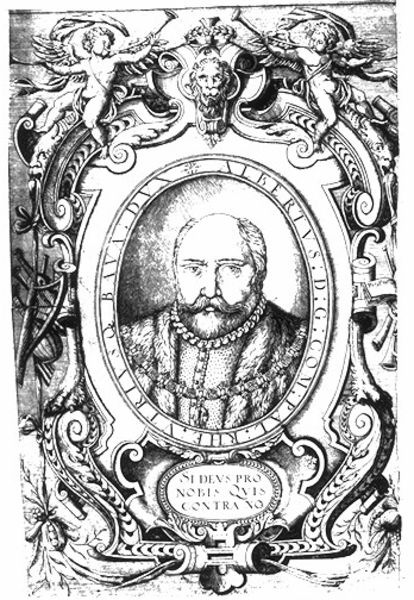
Titel: Bildnis des Herzogs Albert V. von Bayern
Künstler: Peter Weinher
Institution: (Seriendruck)
Schlagwörter: flügel, haut, kopf, mann, schatten, weiß, grau, licht, mund, nase, schwarz, skizze, zeichnung, blick, malerei, ornament, alt, anzug, bart, schnurrbart, augen, barock, gesicht, kragen, mensch, pelz, rahmen, vollbart, bildnis, halskrause, herr, horn, portrait, porträt, haare, mantel, adel, spitzen, instrumente, frontal, lippen, oval, rund, engel, putte, ranken, relief, schrift, man, korn, kette, grafik, graphik, schnäuzer, tafel, kartusche, schnauz, inschrift, glanz, glatze, dekor, verzierung, foto, name, nische, medaillon, druck, radierung, stich, schwarzweiß, text, waffen, orden, krause, löwenkopf, halbglatze, schnörkel, voluten, medallion, wams, herzog, posaunen, löwe, fanfaren, museum, laute, fanfare, schnecken, amor, posaune, putten, kupferstich, putti, römisch, glaze, latein, lateinisch, trompete, umschrift, albert, lohrbeeren, lowe, enel, vlies, albertus, contra, rollwerk, butten, schurrbart, orträt, goldener vlies, schärkel, fanfahren, struck, qvis, #löwe